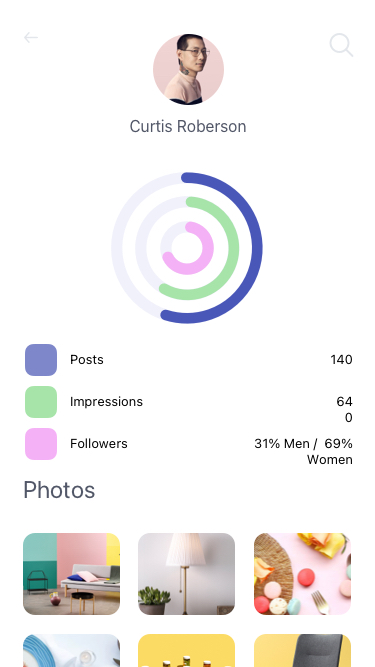
Text in this UI design:
Curtis Roberson
Posts
140
Impressions
640
Followers
31% Men /  69% Women
Photos